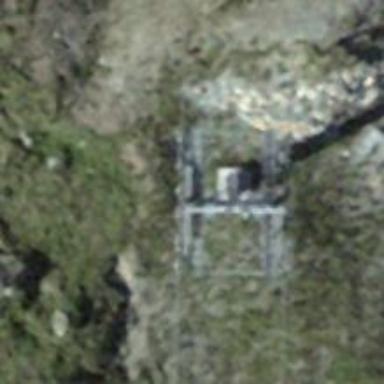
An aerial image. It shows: Pylon used for aerialway.